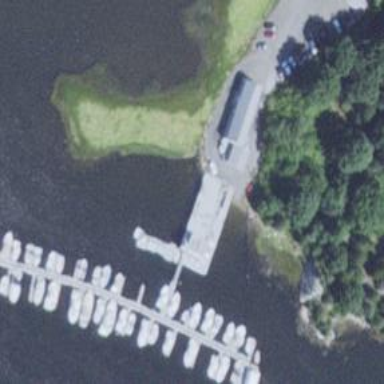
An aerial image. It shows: Slipway on leisure land.